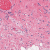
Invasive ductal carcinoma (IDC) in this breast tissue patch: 1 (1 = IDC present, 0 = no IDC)